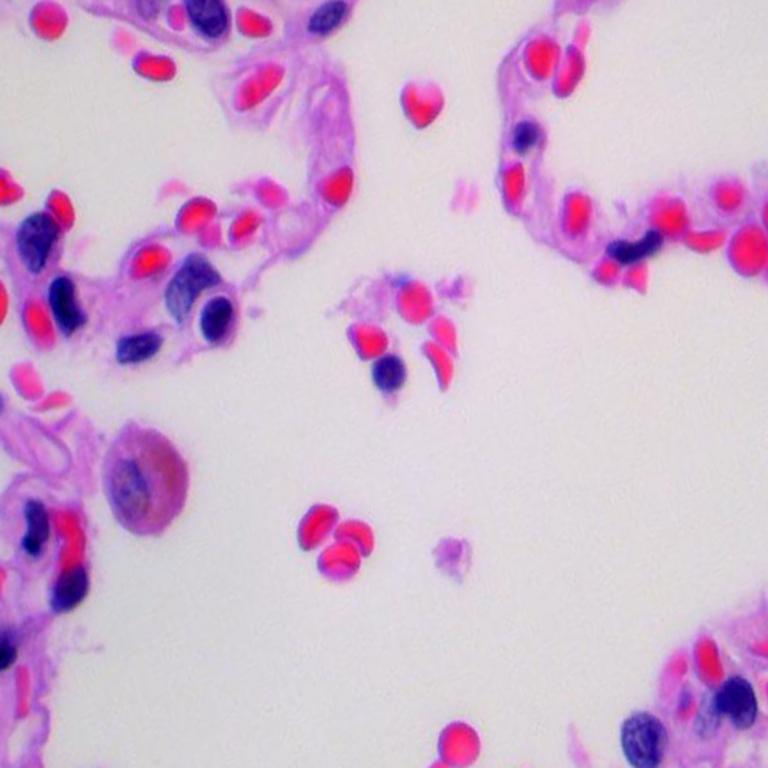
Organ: lung
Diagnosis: benign